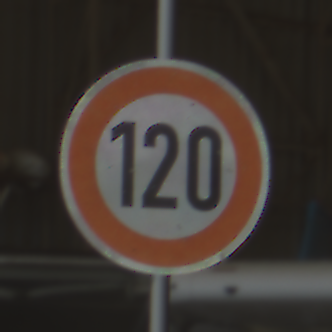
Verkehrszeichen: Geschwindigkeit120
Umgebung: Indoor, Urban
Tageszeit: Midday
Wetter: NotSpecified
Licht: Natural
Jahreszeit: NotSpecified
Kontrast: MediumContrast